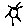
Label: sun